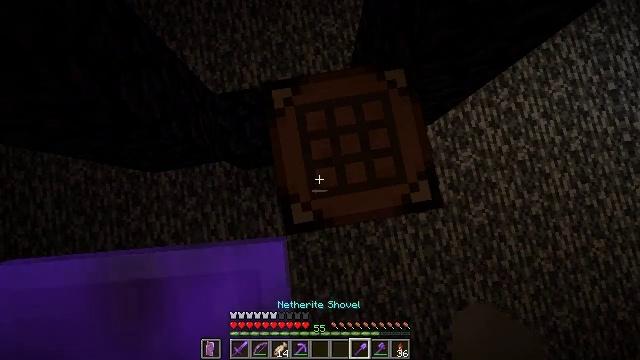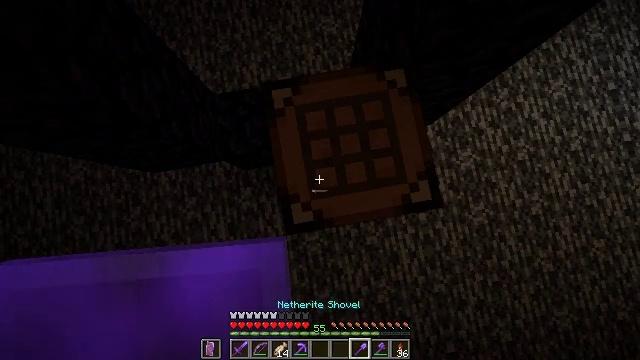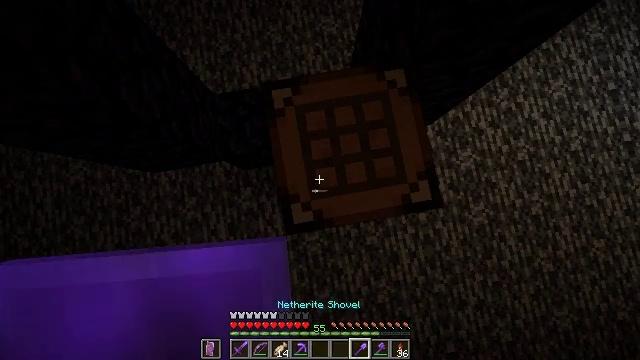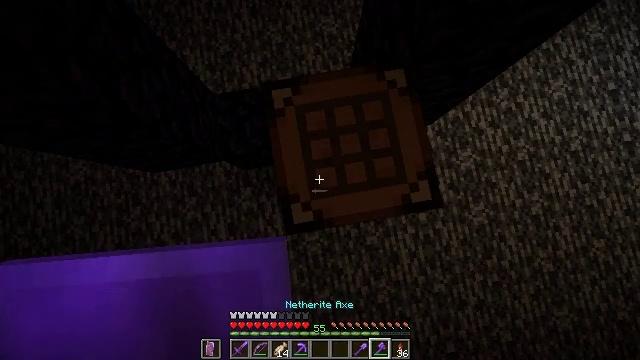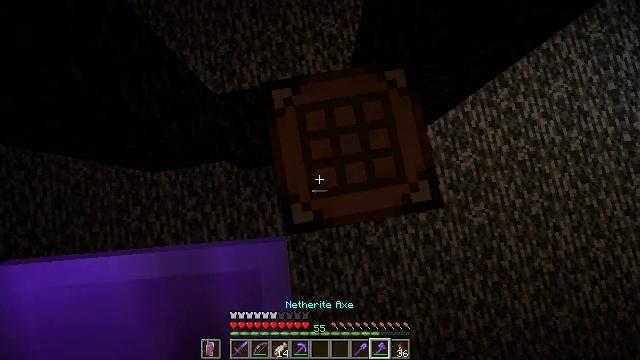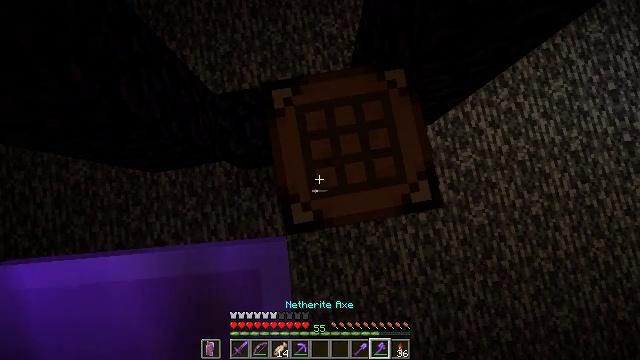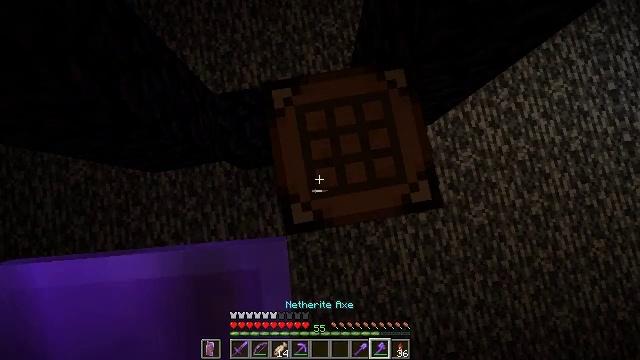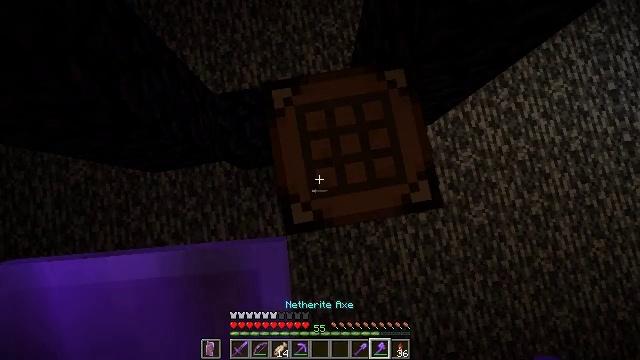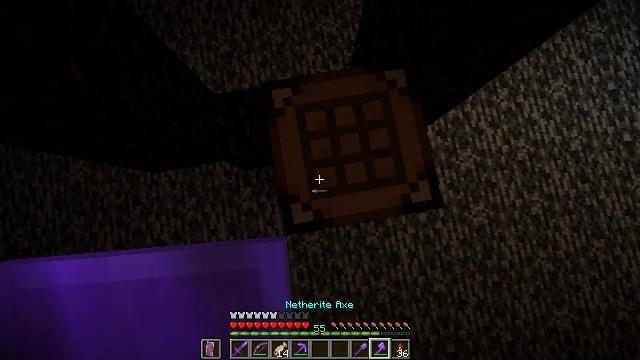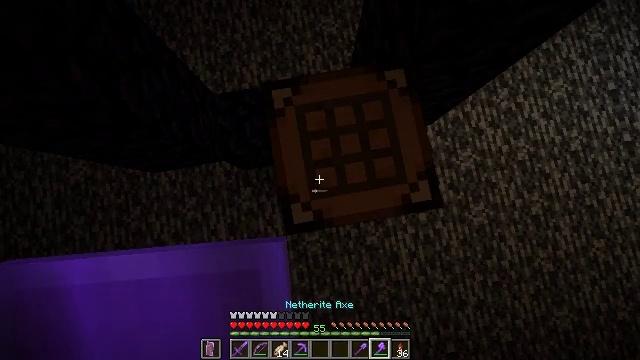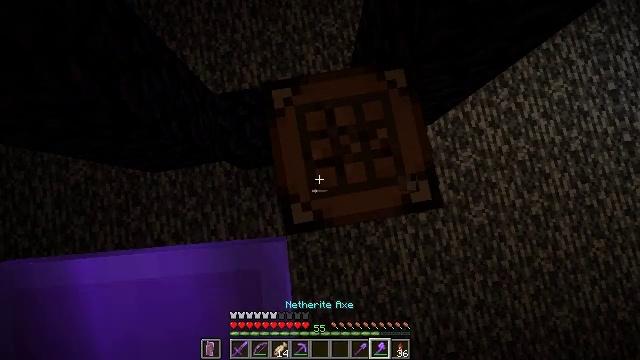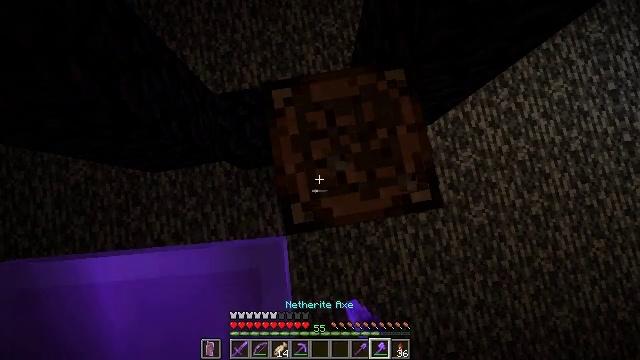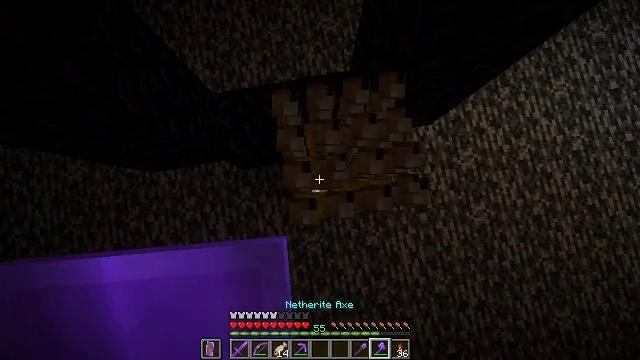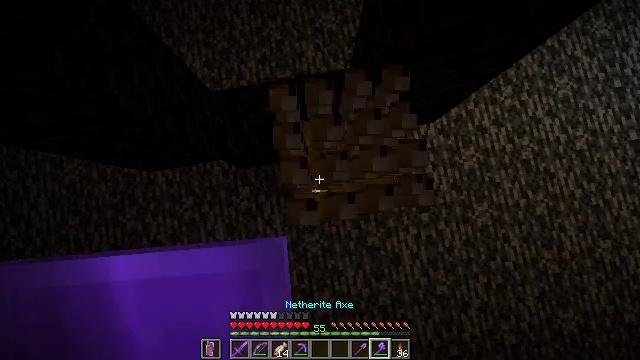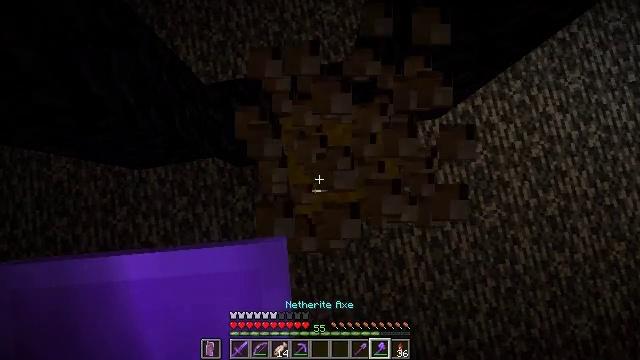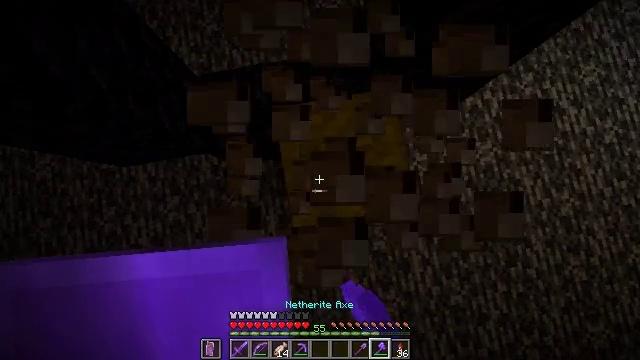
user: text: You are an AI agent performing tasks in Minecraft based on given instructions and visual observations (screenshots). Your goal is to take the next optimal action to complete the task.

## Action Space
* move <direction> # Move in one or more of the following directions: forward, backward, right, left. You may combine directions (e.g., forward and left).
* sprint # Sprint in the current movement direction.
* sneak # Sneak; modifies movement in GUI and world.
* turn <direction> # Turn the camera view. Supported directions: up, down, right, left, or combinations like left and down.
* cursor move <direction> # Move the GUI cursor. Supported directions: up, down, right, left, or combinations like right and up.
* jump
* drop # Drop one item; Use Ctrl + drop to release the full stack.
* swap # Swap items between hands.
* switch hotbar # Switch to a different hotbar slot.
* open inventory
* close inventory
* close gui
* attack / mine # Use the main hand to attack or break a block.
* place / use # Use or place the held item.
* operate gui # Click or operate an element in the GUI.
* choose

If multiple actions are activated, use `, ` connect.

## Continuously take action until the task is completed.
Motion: motion action
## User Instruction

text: Mine block crafting table.
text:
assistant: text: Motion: no_op
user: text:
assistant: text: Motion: no_op
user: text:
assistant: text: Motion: no_op
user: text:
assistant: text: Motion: no_op
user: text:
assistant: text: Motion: no_op
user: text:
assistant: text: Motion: no_op
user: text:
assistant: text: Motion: no_op
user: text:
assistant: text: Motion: no_op
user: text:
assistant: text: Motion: no_op
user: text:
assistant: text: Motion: attack / mine
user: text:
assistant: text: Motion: attack / mine
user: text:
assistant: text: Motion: attack / mine
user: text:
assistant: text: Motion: attack / mine
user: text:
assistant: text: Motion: attack / mine
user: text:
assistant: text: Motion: attack / mine
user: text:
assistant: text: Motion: attack / mine
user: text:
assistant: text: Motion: attack / mine